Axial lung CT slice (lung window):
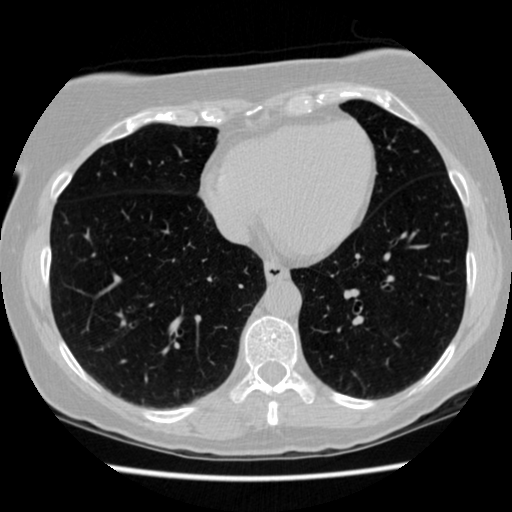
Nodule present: no